Question: I always suffered from RSI in my left wrist (see <URL> shown below:

However, even with this keyboard, and foot pedals, and mapping the shift key to the Back Space, I still have RSI, again only in my left hand. Then it occoured to me, a great deal of the movement keys are associated with left hand. Here is a non exhaustive list of the things on the right hand, and then the left hand.
- 'p'- 'o'- 'i'- 'u'- 'y''('')''i'- 'h''j''k''l'
Now observe
- 'w''e''b'- 't''f''$''y''d''v'- 'w''h''j''k''l'- 'x''f'- 'f''g'
Now I am sure this is a biased list, but it gets my point across that a great deal of the commonly used motion keys and a few other difficult combinations are situated on the left hand side of the keyboard.
My question is this, is there a non reinventing-the-wheel way to do this? For example are there any libararies that do this? If not, if I switch to DVORAK will this solve any of the problems I mentioned?
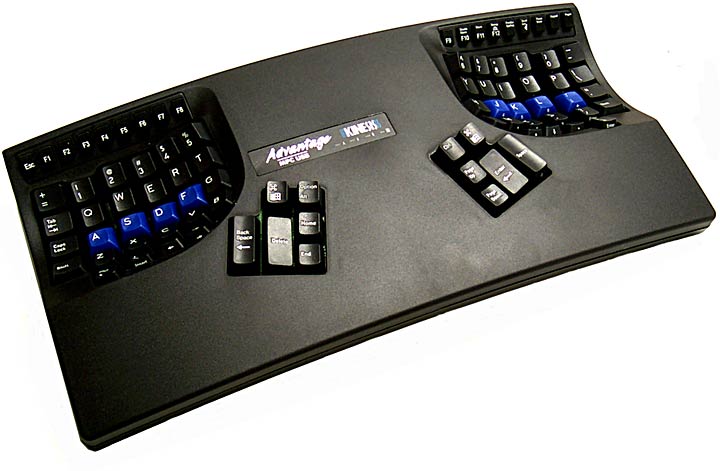
Answer: To answer your Dvorak question about the keys you mentioned:
p, o, i, u, y, j, k, e, $, x are typed with the left hand.
h, l, (, ), w, b, t, f, d, v, w, g are typed with the right hand.
So looking at what moves where:
'''
Stay on Left | Move to Left | Move to Right | Stay on Right
----------------------------------------------------------------------
e $ x | p o i u y j k | w b t f d v w g | h l ( )
'''
They keys you use are still mostly evenly distributed between left and right hands, but most of the solo-keys are now left-hand, and most of the chorded sequences are right-hand.
Also, the process of learning Dvorak will slow you down significantly, which can help to reduce the strain on your wrists while you make the transition.
You can enter a sample of what you regularly type into websites like <URL>